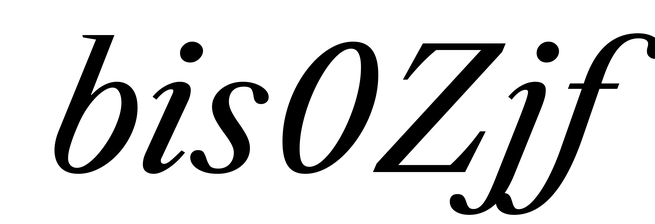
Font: LibreCaslonText-Italic_Italic